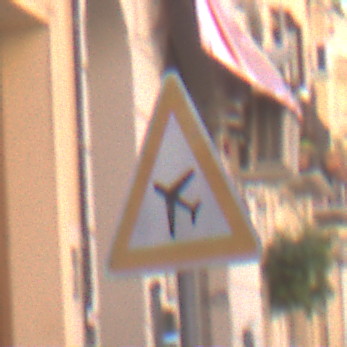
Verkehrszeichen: FlugbetriebRechts
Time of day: MorningAfternoon
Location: Outdoor (Urban)
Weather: Clear
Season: NotSpecified
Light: Natural